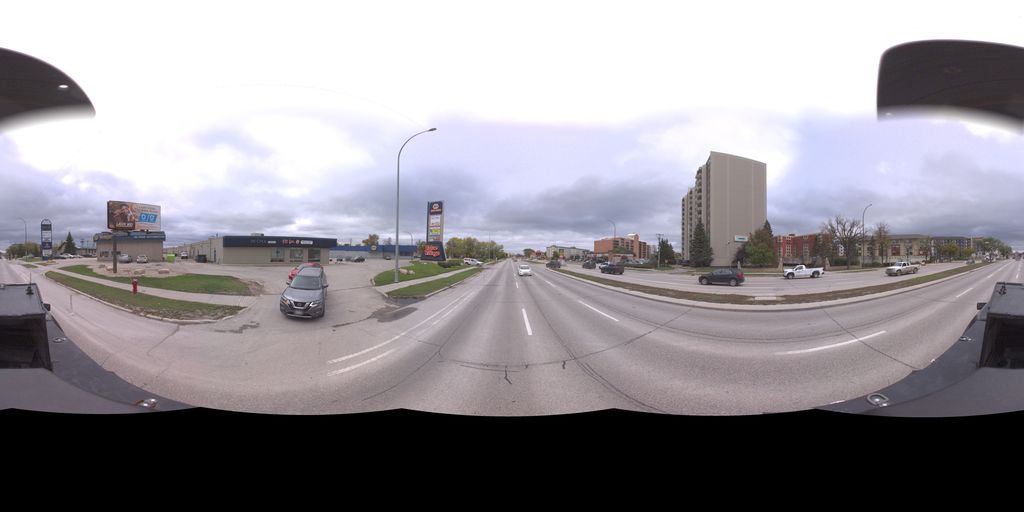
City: winnipeg